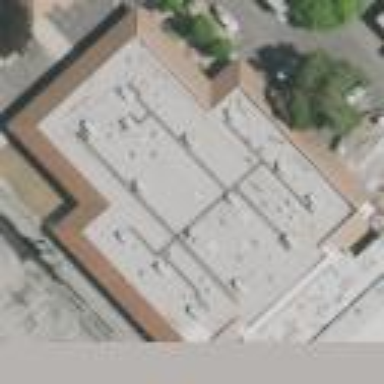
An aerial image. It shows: School building.